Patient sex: M
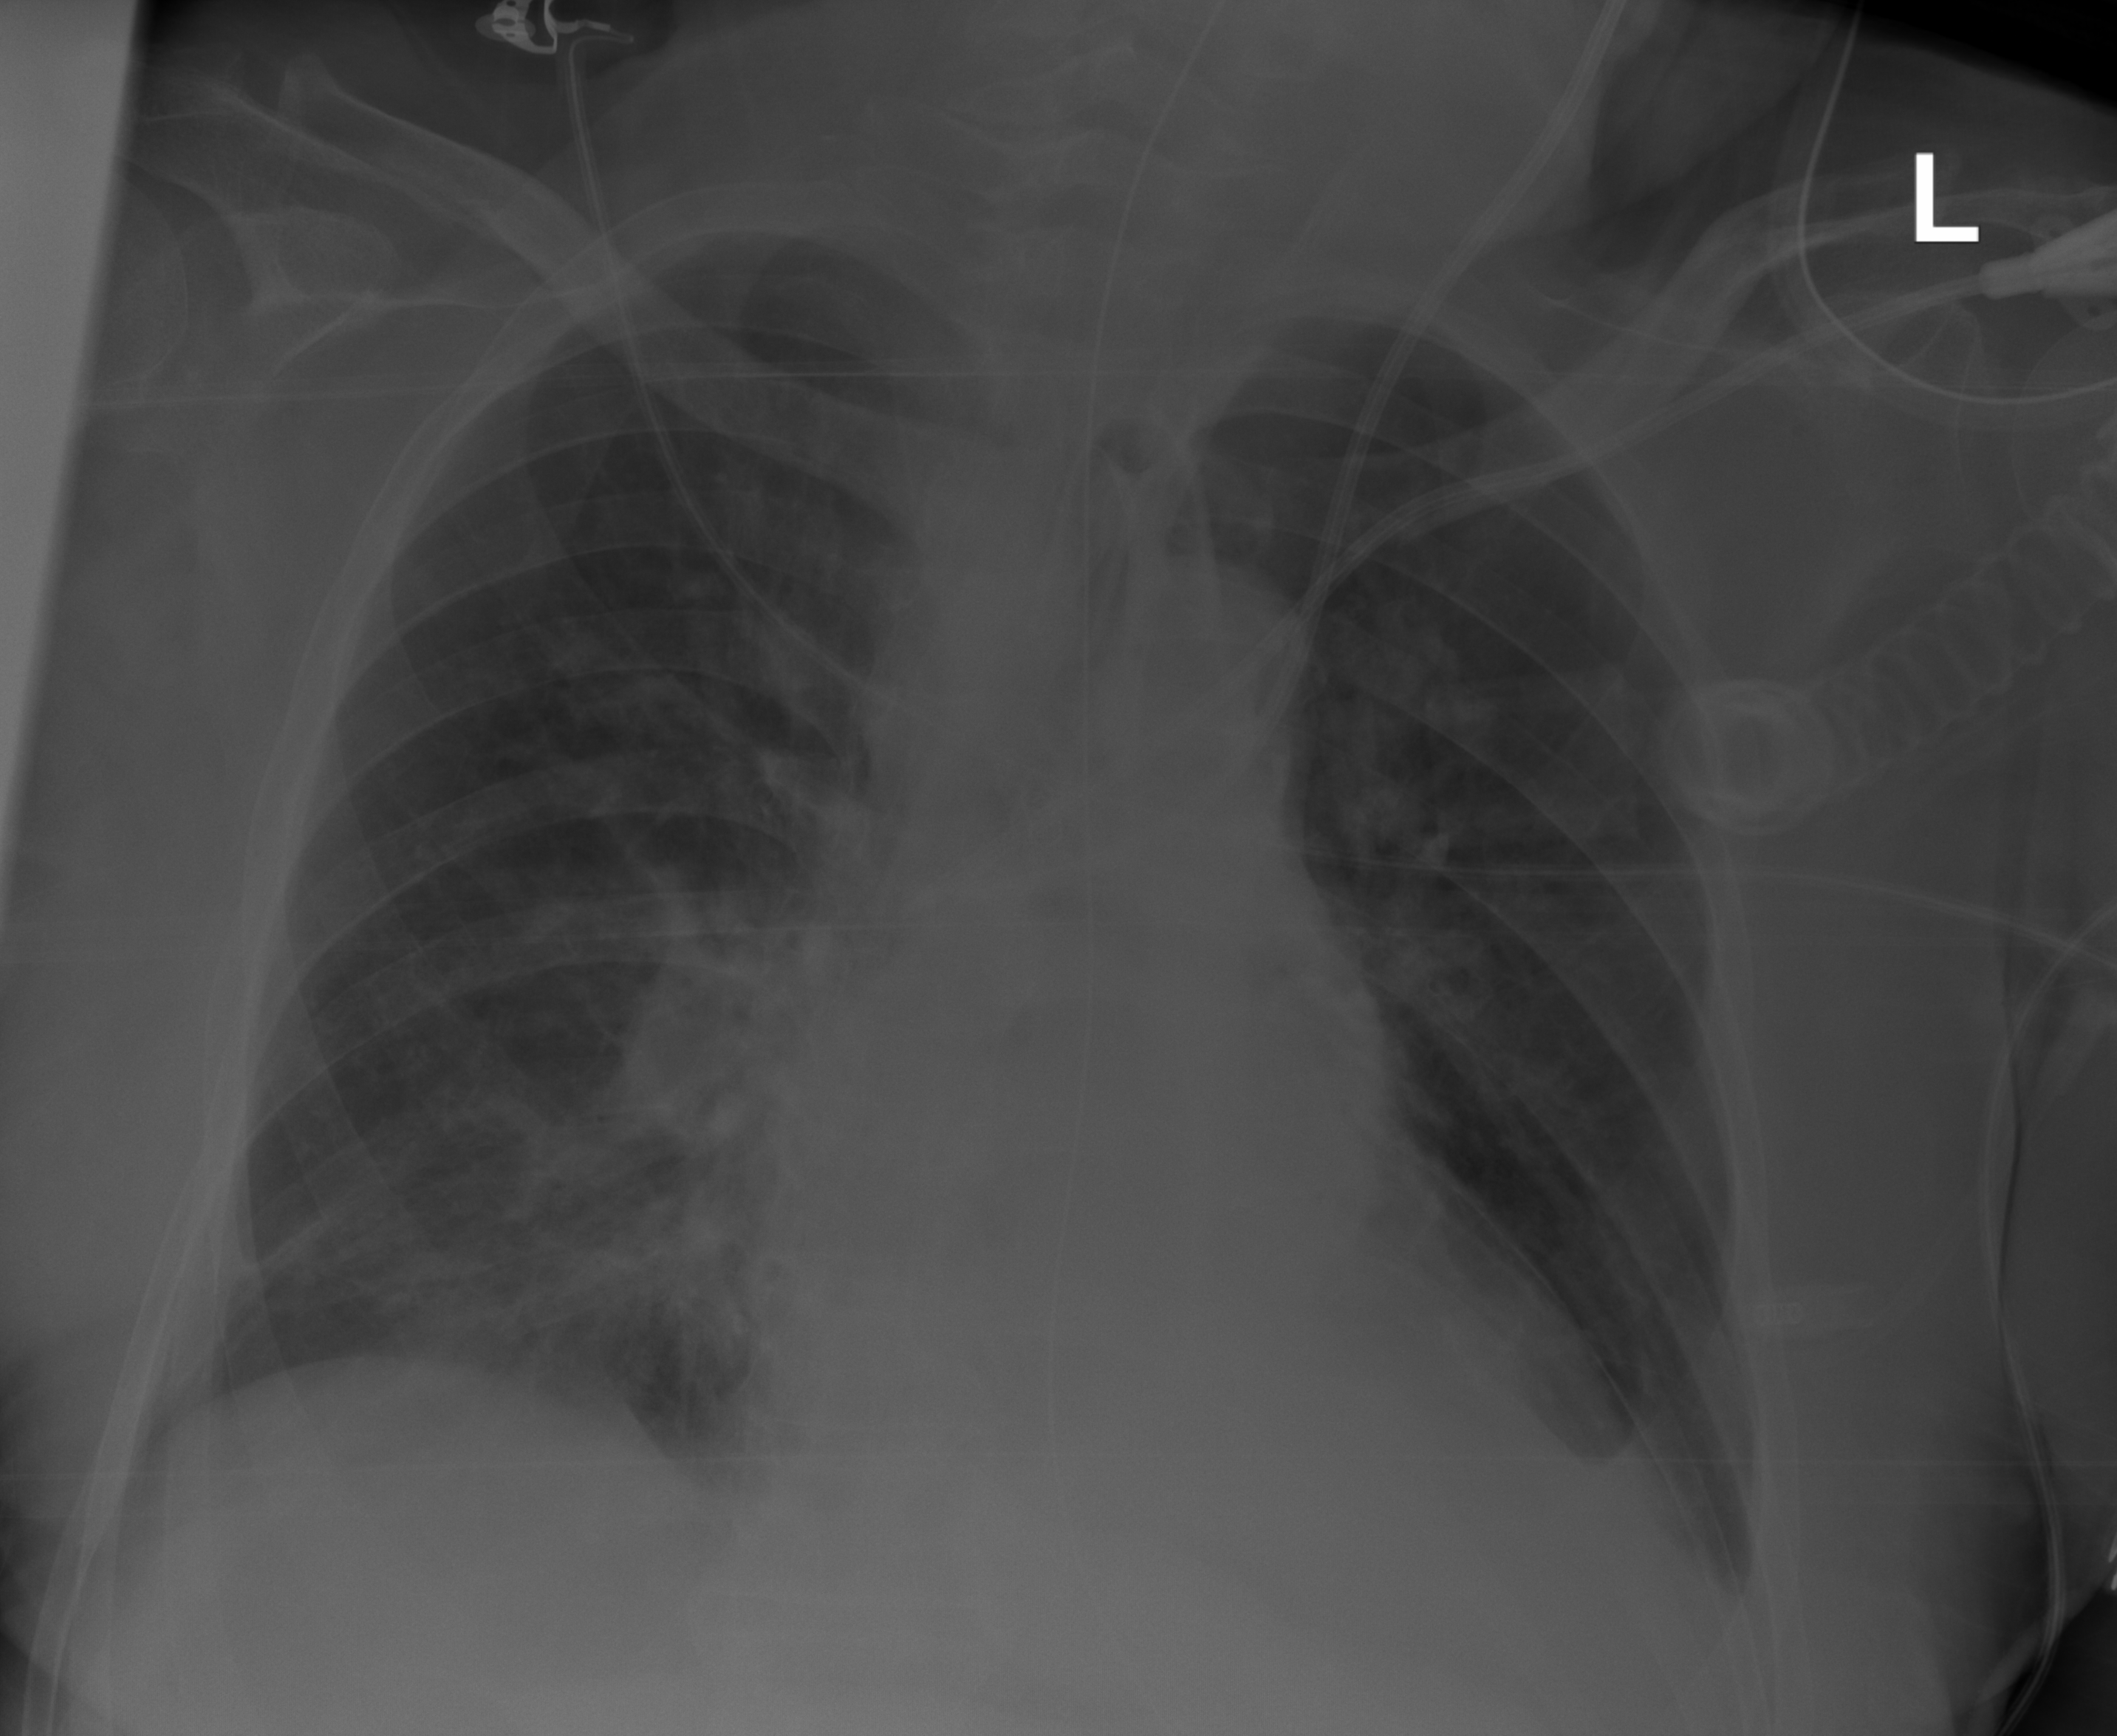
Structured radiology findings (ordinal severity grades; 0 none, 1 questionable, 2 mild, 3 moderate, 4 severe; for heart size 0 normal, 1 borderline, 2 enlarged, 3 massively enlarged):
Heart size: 2
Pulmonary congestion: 2
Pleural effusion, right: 2
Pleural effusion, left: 2
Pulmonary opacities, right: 2
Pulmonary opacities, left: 0
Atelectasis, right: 2
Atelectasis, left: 2